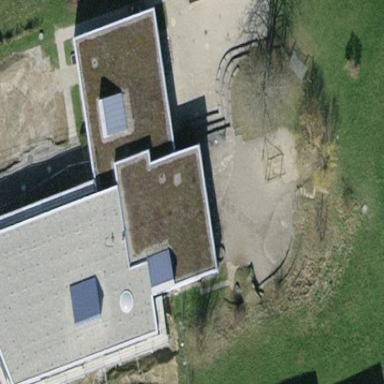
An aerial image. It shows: School building.